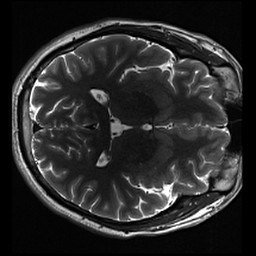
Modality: inplaneT2
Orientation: axial